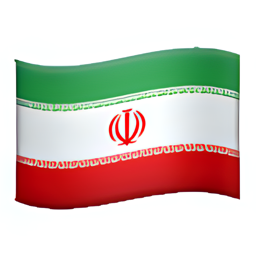
Name: flag for iran
Emoji: 🇮🇷
Group: Flags
Sub-group: country-flag